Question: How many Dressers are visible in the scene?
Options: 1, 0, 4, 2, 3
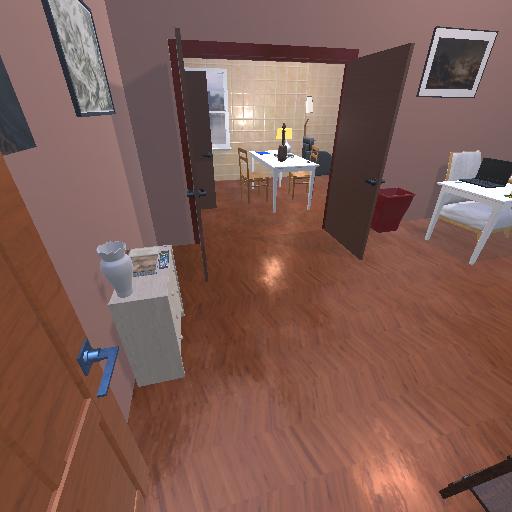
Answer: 1